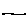
Label: line